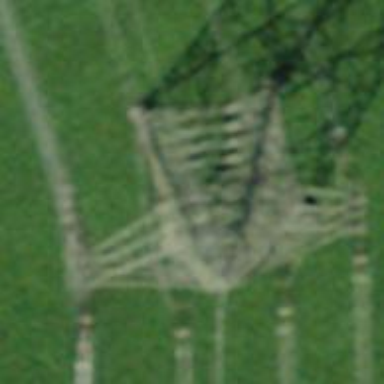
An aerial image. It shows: Three cables of power line.